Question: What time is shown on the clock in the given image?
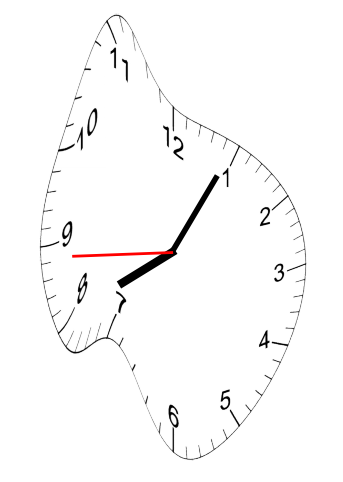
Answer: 08:04:44